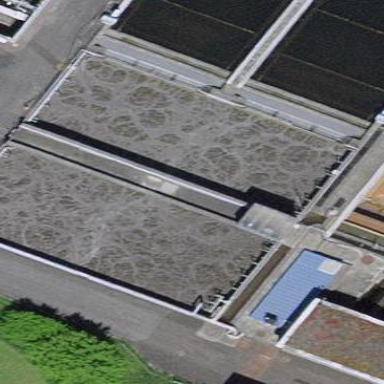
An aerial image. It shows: Image of wastewater.